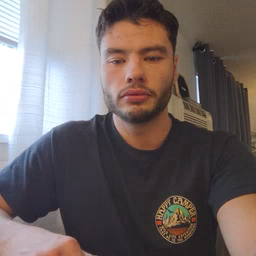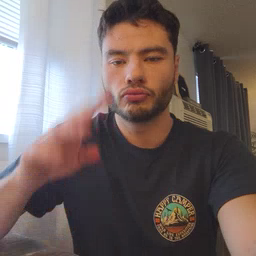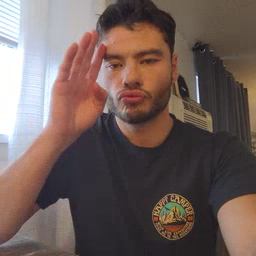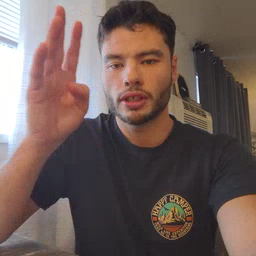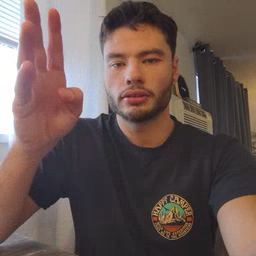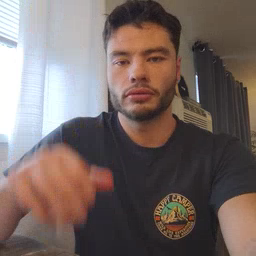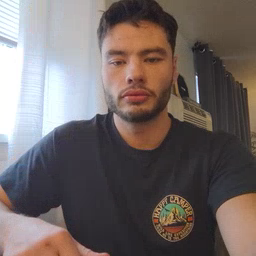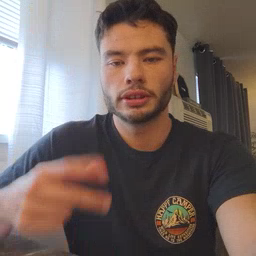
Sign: pretend